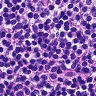
Metastatic tissue present: no